Question: I'm having issues when I'm creating dynamic LI.
They're added, but the scrollbar goes up, instead of down. See image bellow
I'm adding all content with javascript. So i'm not sure what do add for making the scrollbar go down. Any idea?
This is the demo: <URL>
'''
$('#btPre').click(function(e) {
var list = $('#myTab');
var listActive = $('#myTab .active');
addNewElement(list,listActive);
});
var addNewElement = function addNewElement(list,listActive){
var psize= list.find('li');
listActive.removeClass('active');
psize = psize.size()-1;
var newLi='<li class="active" id='+psize+'>';
newLi=newLi+'<a href="#tab_preview" data-toggle="pill">';
newLi=newLi+'<span class="display edit_text">Card '+psize+'</span>';
newLi=newLi+'<input type="text" class="edit" style="display:none"/></a></li>';
list.append(newLi);
$('#myTab a[href="#tab_preview"]').tab('show');
};
'''
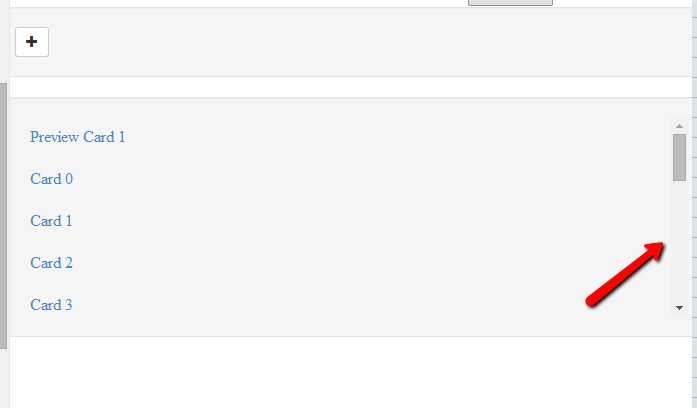
Answer: Insert the following to the bottom of your addNewElement function. Worked in the jsBin, anyway.
'''
$("#myTab").scrollTop($("#myTab")[0].scrollHeight);
'''